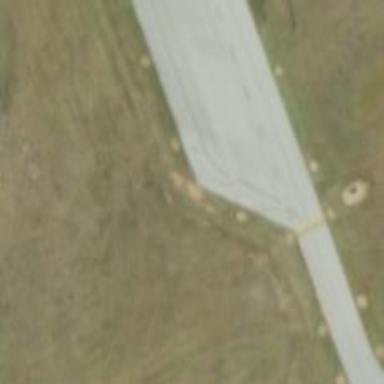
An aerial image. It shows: View of taxiway at the airport.